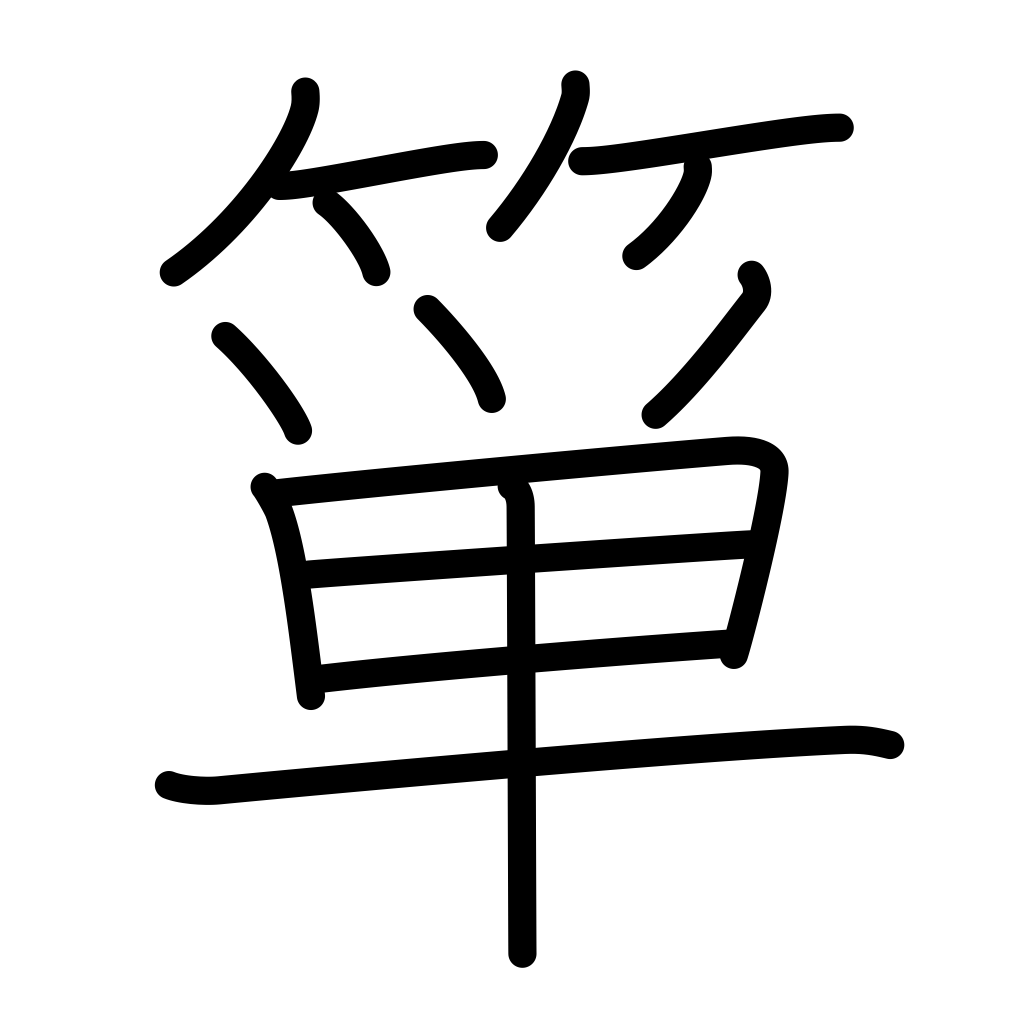
Meaning: bamboo rice basket